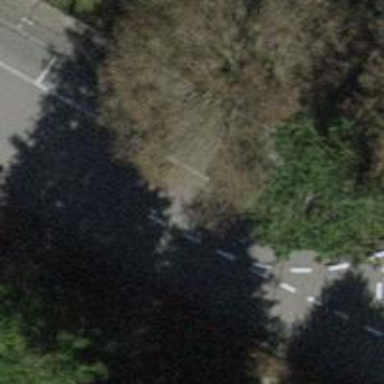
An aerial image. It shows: Parking lane with asphalt surface.